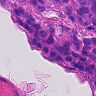
Metastatic tissue present: yes